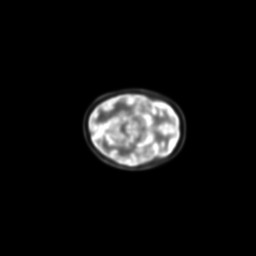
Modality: PET
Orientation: axial
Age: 21
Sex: female
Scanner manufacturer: siemens